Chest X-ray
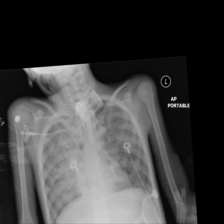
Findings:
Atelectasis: negative
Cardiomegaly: negative
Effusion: negative
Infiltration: positive
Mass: negative
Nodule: negative
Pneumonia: negative
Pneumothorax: negative
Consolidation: negative
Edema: negative
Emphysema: negative
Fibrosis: negative
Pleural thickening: negative
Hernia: negative